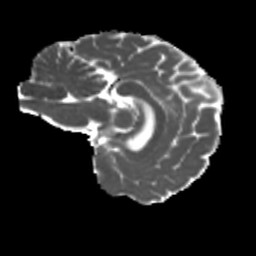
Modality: MD
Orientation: sagittal
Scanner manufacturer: siemens
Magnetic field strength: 3 T
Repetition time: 4 s
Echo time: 0.0594 s